Interaction volume radius: 10 \u00c5
Interaction volume height: 25 \u00c5
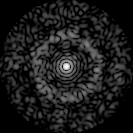
Disorder parameter: 0.8078